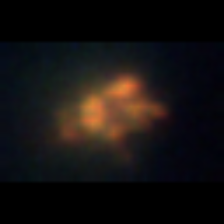
Taxon: Unknown_detritus
Group: Unknown